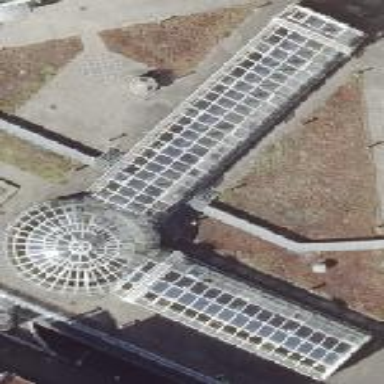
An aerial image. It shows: Roof made of glass.